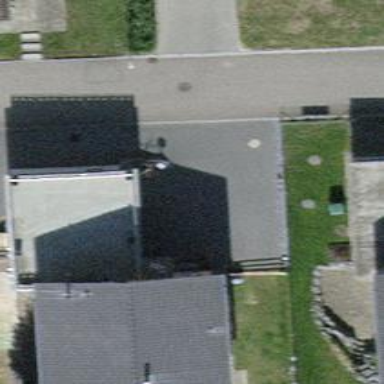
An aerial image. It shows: Garage building.